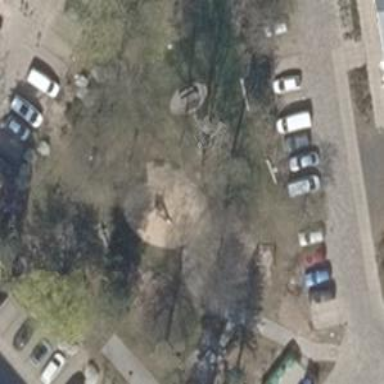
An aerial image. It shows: Playground area for leisure activities on the land.